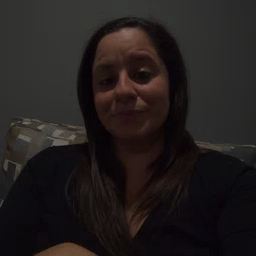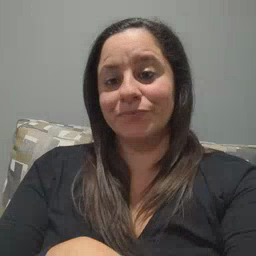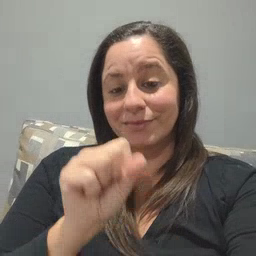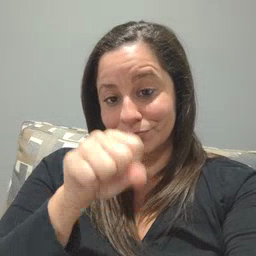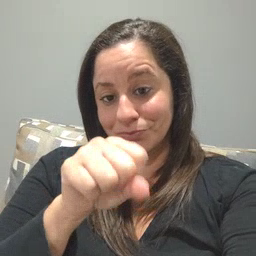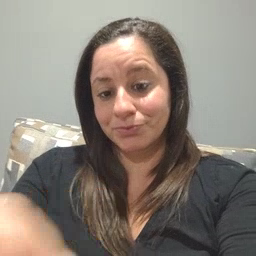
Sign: yes